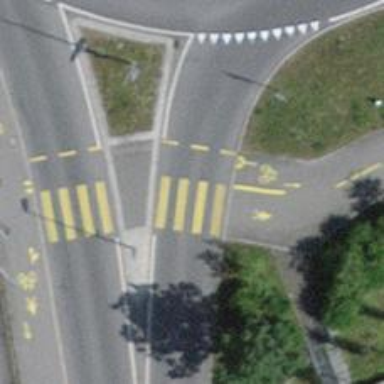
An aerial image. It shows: Uncontrolled zebra crossing with notable zebra markings.